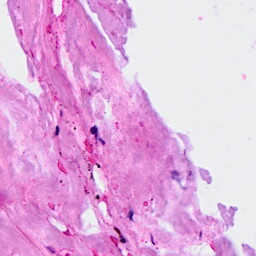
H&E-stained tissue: Breast